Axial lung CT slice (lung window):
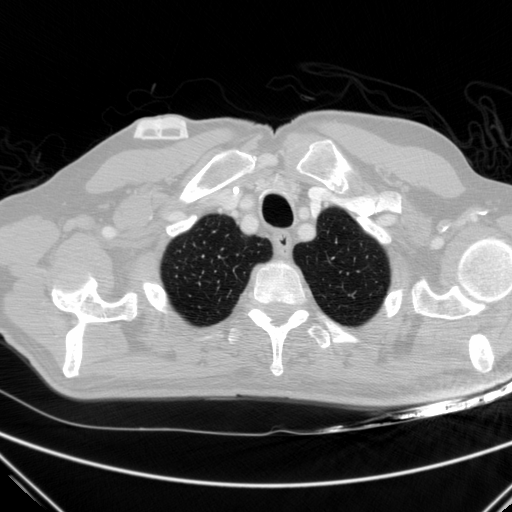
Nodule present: no